Interaction volume radius: 5 \u00c5
Interaction volume height: 10 \u00c5
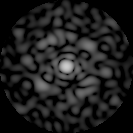
Disorder parameter: 0.7297